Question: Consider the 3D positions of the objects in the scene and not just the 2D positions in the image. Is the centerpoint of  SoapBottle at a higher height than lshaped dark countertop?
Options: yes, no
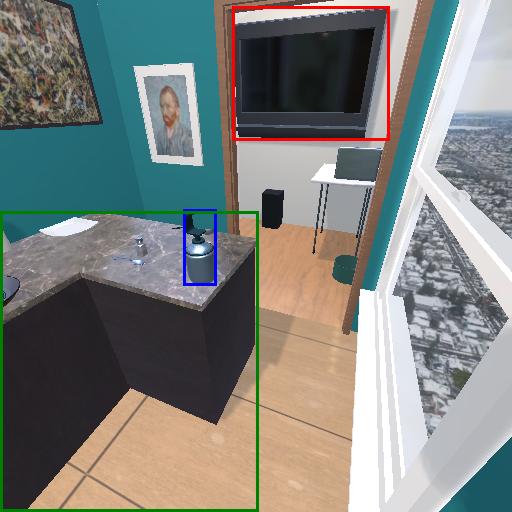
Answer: yes